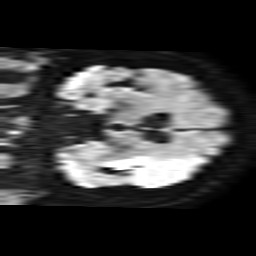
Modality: TRACE
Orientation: coronal
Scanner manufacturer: philips
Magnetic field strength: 1.5 T
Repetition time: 3.647 s
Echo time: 0.07078 s